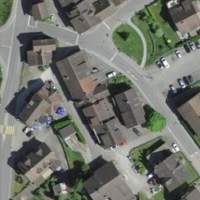
EUNIS habitat code: 54
Species observed at this site:
Allium ursinum
Chaenorhinum minus